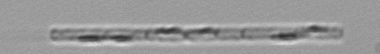
Label: Leptocylindrus